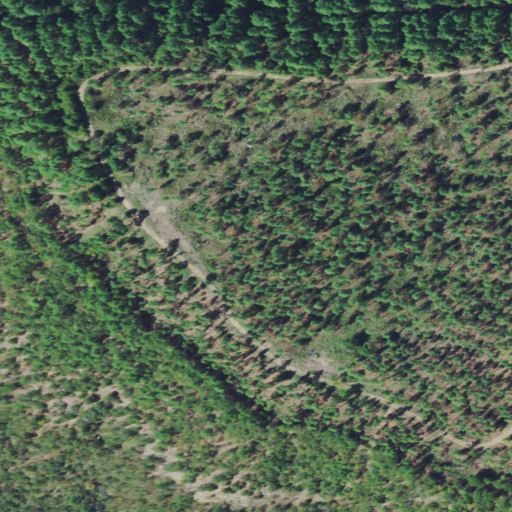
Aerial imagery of mountain in Oklahoma named Pine Mountain containing evergreen forest, deciduous forest, grassland, and mixed forest